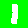
Digit: 1